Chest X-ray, PA view. Patient: 57 years old, sex M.
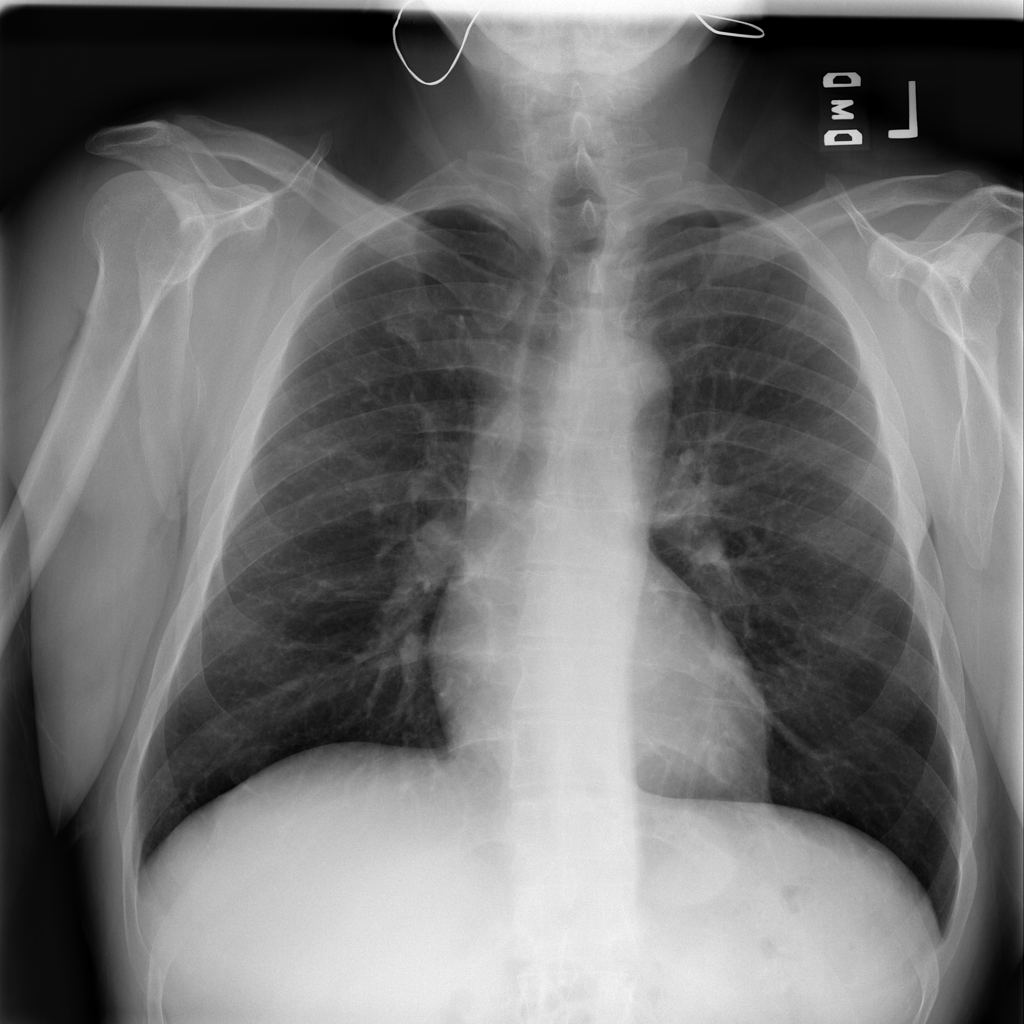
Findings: No Finding